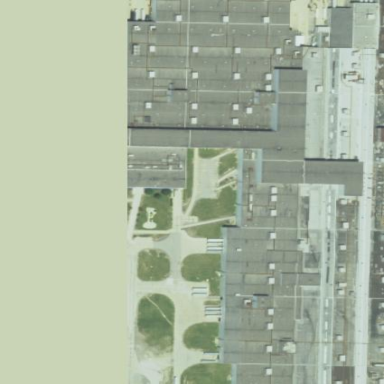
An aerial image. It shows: Industrial building.